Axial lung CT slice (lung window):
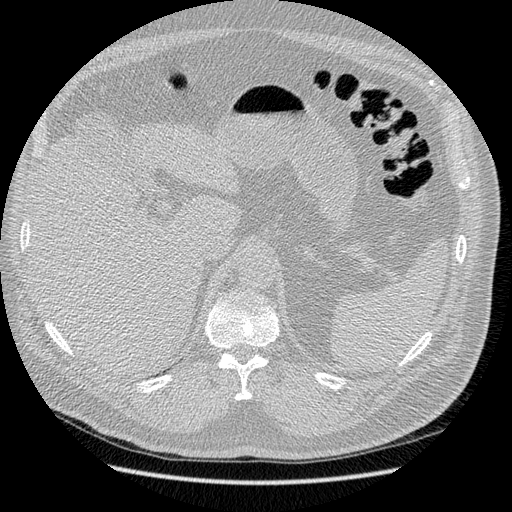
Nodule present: no